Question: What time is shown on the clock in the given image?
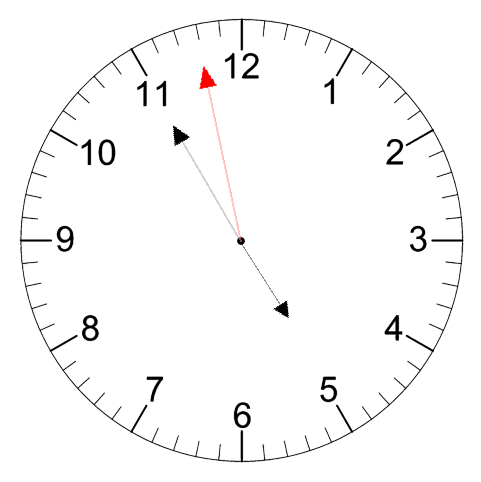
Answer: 04:54:58